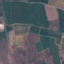
Label: PermanentCrop